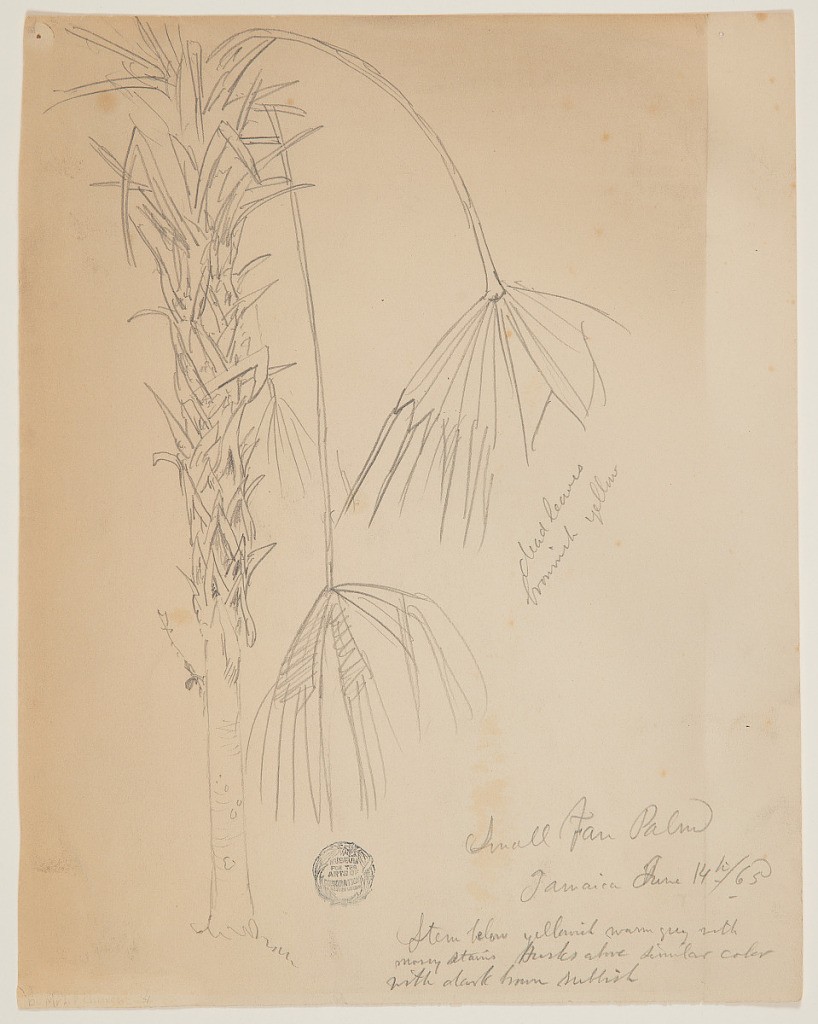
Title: Small Fan Palm, Jamaica
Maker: Frederic Edwin Church, American, 1826–1900
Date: June 14, 1865
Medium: Graphite on tan wove paper
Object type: Drawing
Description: Botanical sketch of the trunk and lower boughs of a small fan palm tree in Jamaica. At center, two drooping fronds prepare to fall. A small plant or flower grows on the left side of the tree trunk.